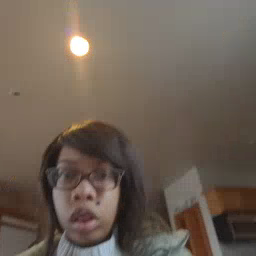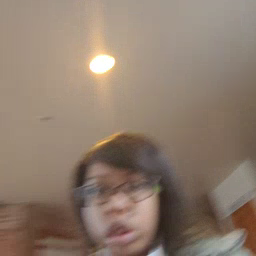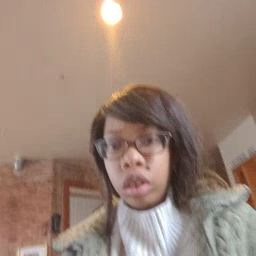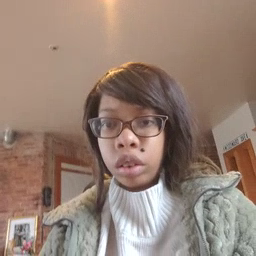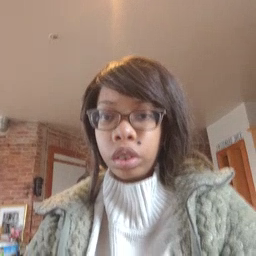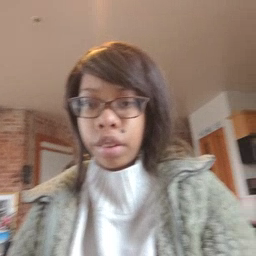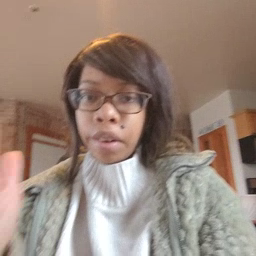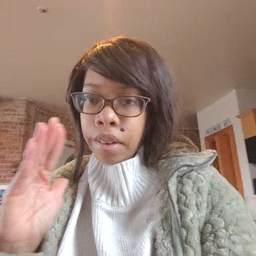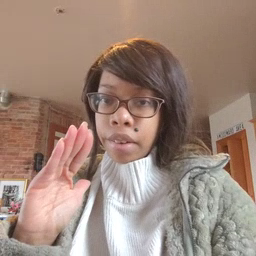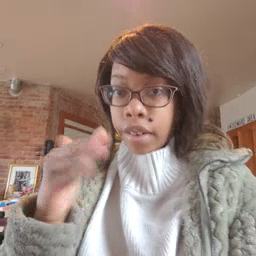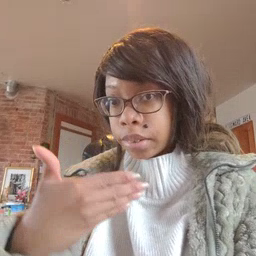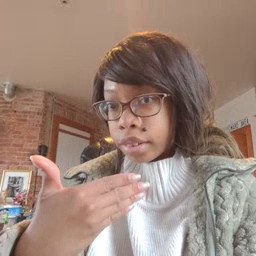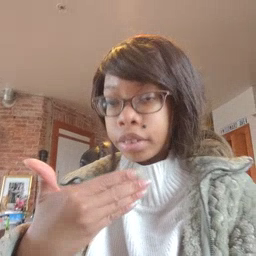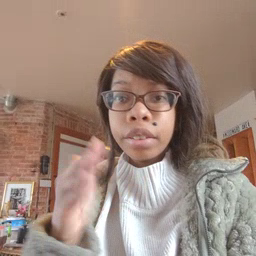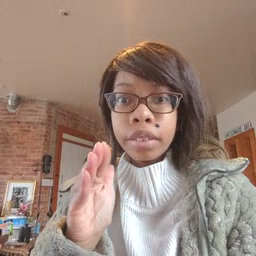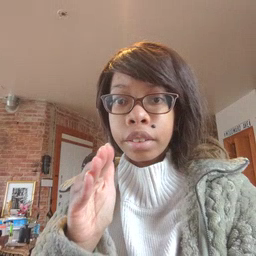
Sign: room